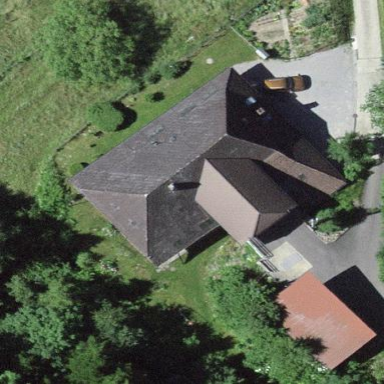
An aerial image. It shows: Farm building.